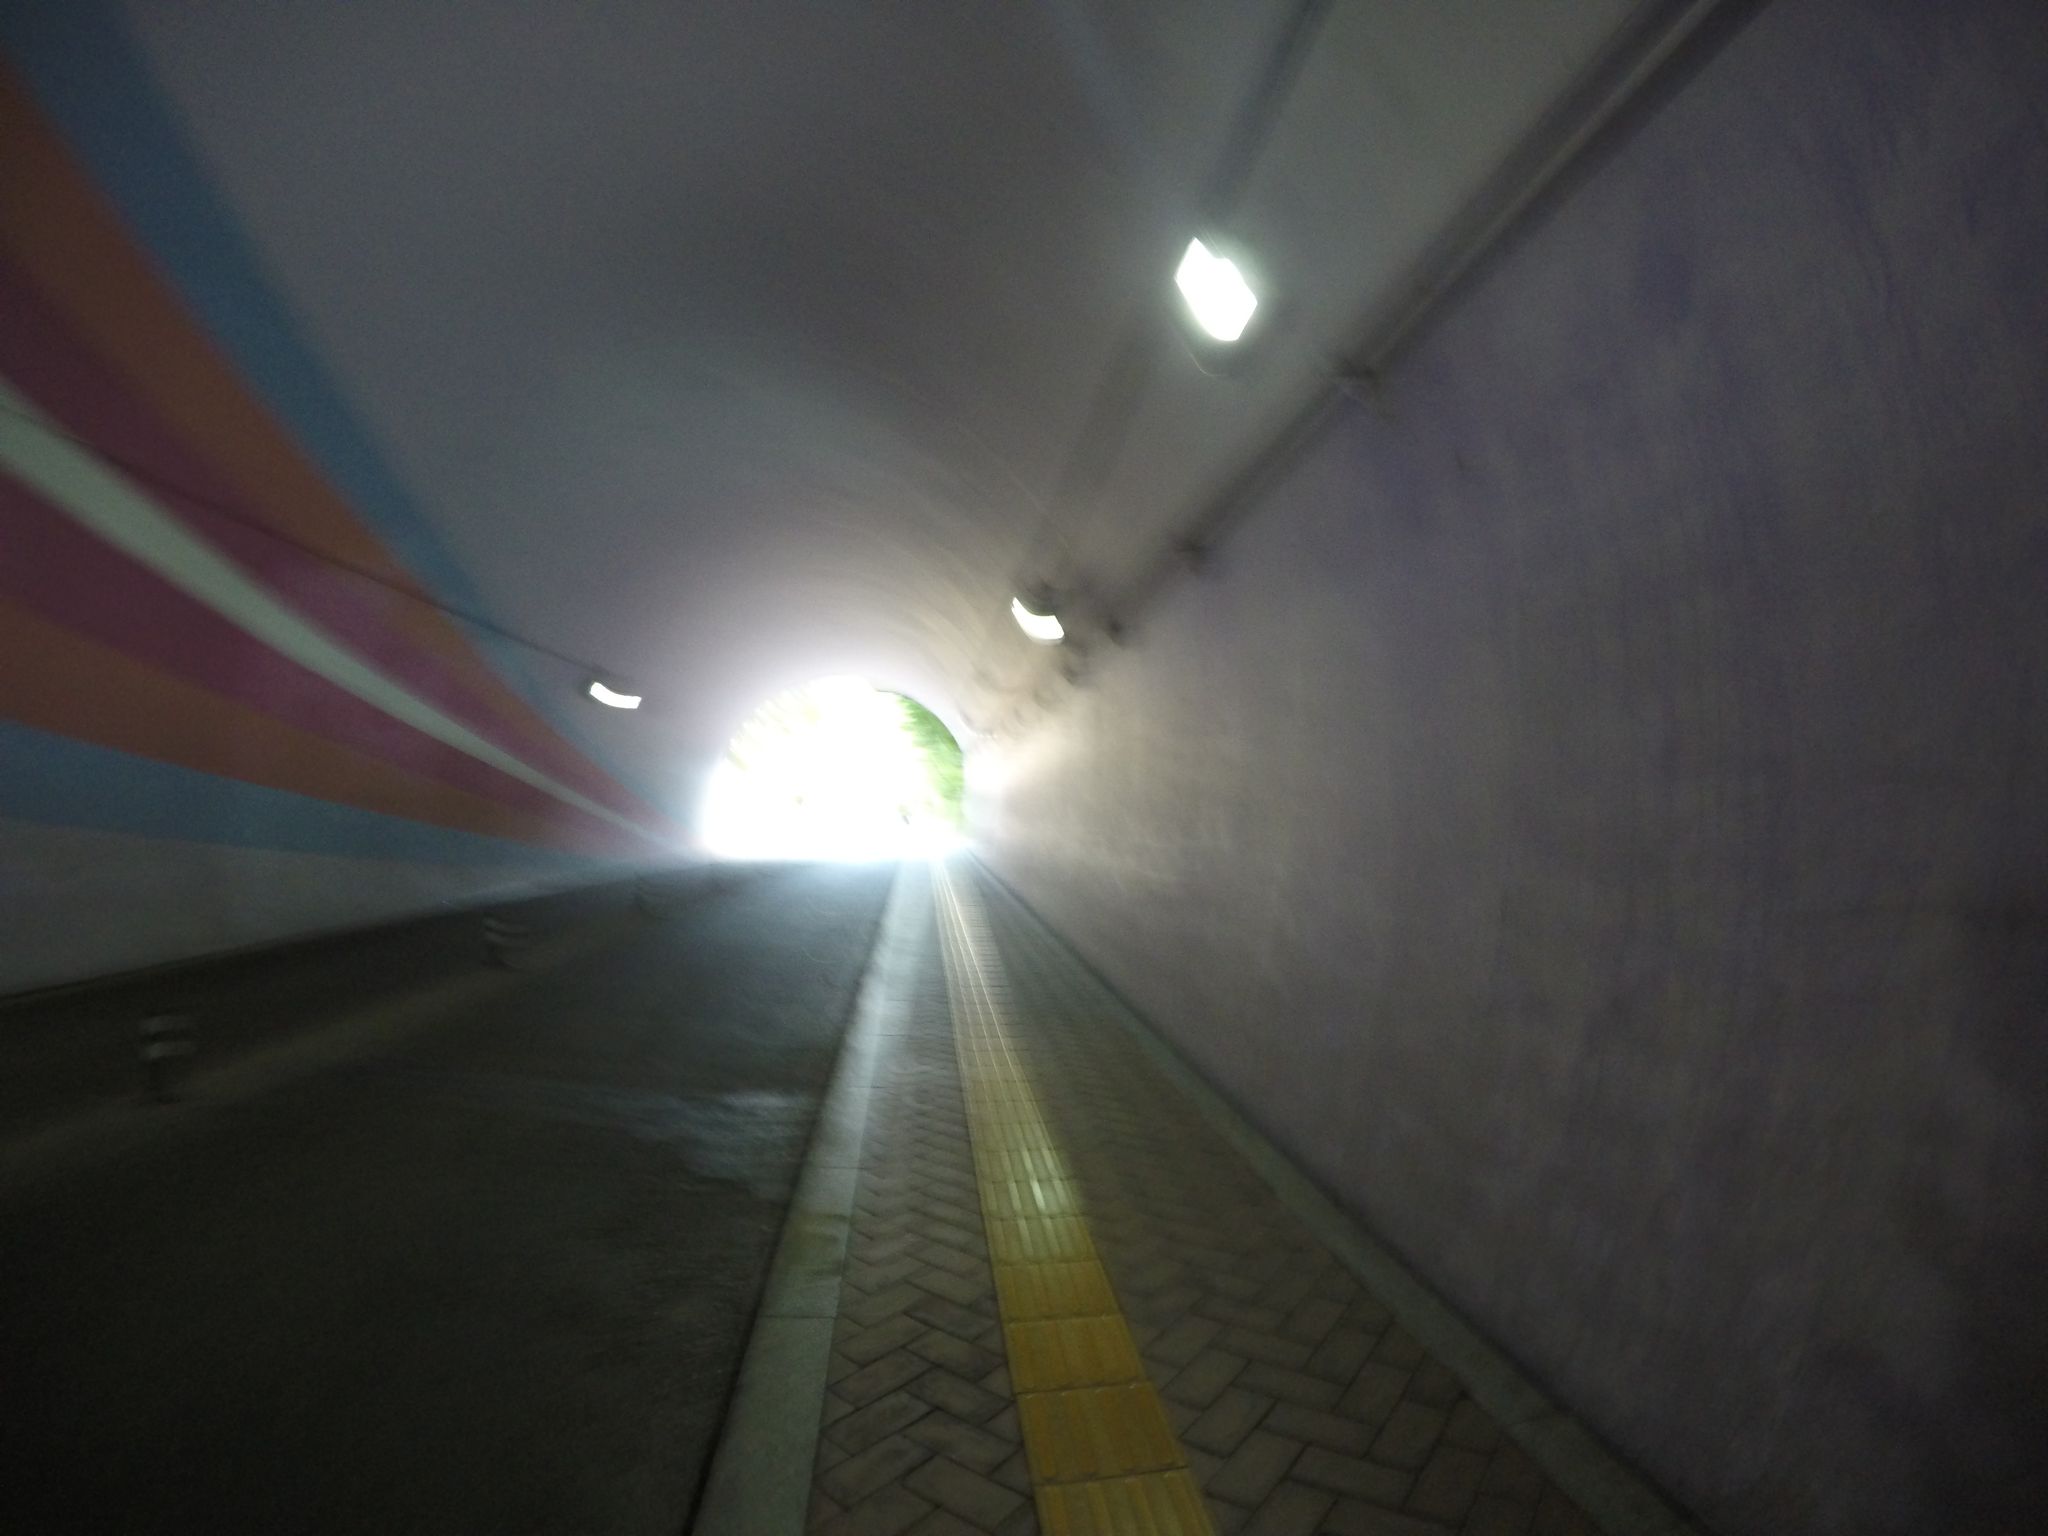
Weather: snowy
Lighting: day
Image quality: slightly poor
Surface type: cycling surface
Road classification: unclassified, service, path
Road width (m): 2.0
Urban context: urban centre
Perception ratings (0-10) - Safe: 0.99, Lively: 1.05, Beautiful: 4.6, Boring: 8.39, Depressing: 7.31, Wealthy: 1.66